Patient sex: M
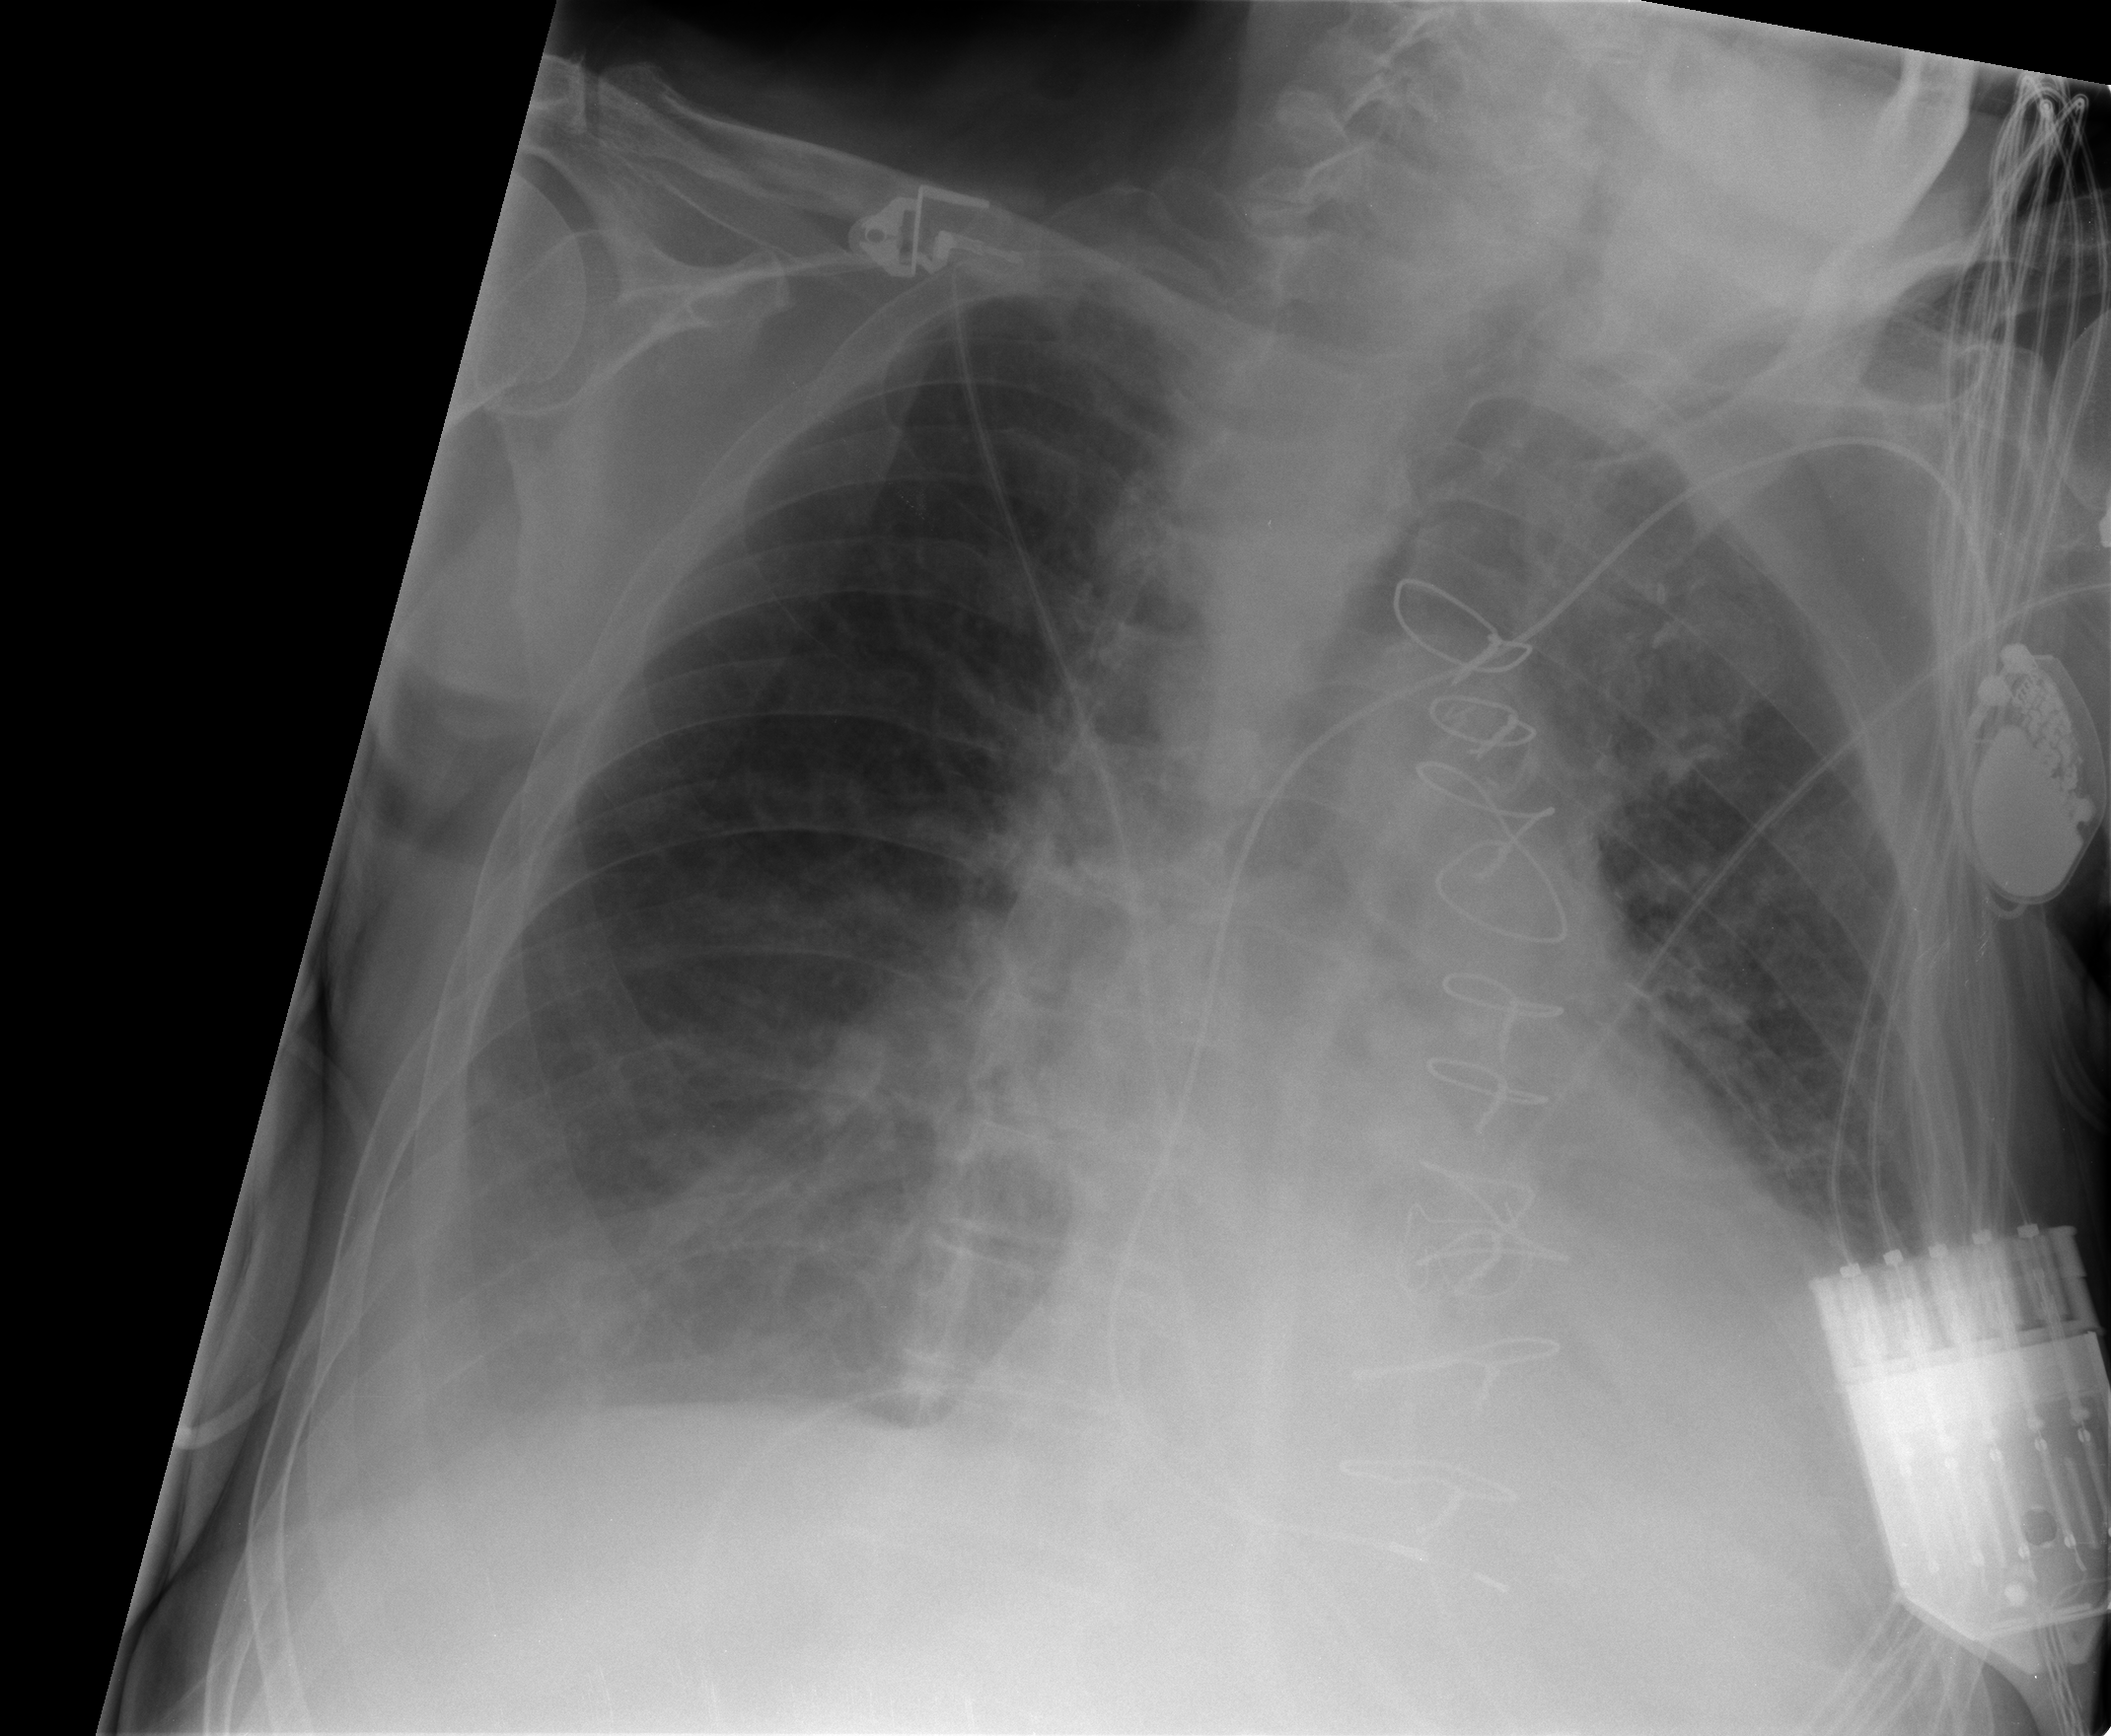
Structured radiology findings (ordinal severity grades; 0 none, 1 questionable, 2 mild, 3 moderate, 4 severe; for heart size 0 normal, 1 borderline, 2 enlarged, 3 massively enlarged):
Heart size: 2
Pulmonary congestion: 1
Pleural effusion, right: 2
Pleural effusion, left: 0
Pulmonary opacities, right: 0
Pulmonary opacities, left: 0
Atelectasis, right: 2
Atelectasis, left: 1